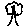
Label: tree